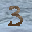
Label: 3